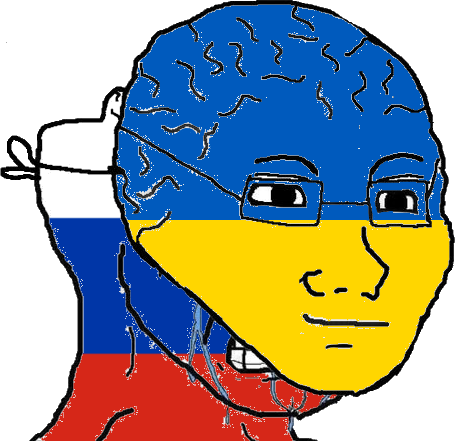
Label: 5_Crying_Wojak